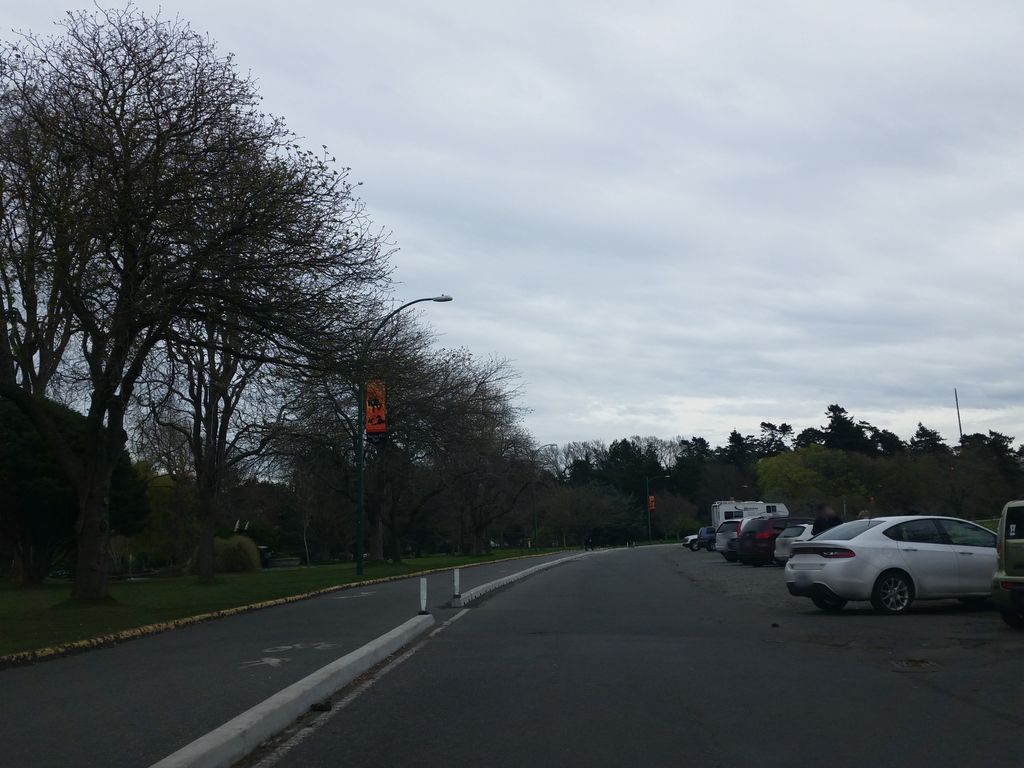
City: victoria